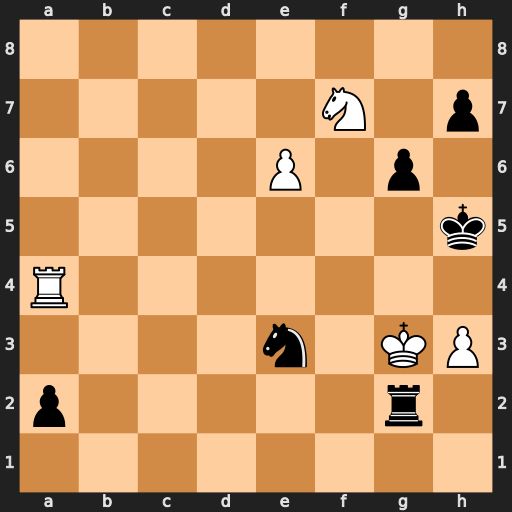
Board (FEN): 8/5N1p/4P1p1/7k/R7/4n1KP/p5r1/8
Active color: w
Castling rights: -
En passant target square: -
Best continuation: Kf3 Rg1 e7 Rf1+ Ke2